Question: I was wondering if there is a source map plugin available for Eclipse like the one included in VS' Productivity Power Tools:

Tried to Google it but I've not got any relevant hit.
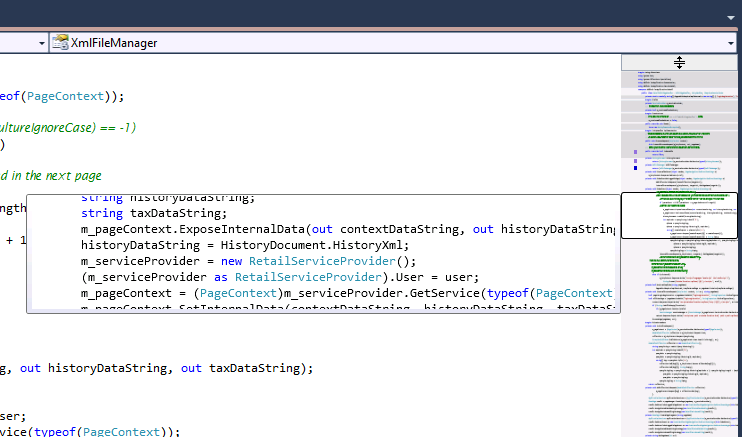
Answer: Isn't it <URL> something you are looking for?